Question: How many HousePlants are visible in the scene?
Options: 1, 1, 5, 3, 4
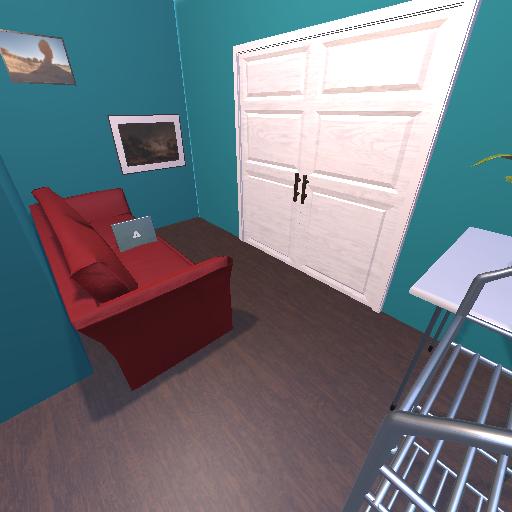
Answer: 1